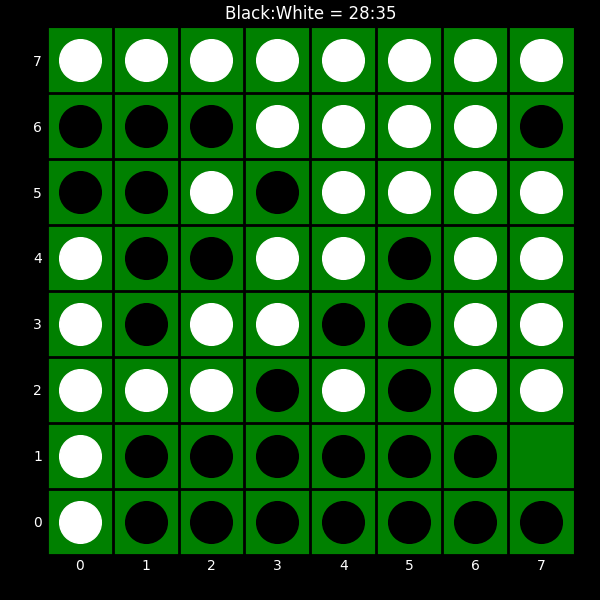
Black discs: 28
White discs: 35